Question: I am working on an application in which I am in a need to implement Android Facebook like slider in BB for O.S version 5.0, 6.0 and 7.0.
I have search but didn't got anything useful. Can anyone suggest me the right way to implement this.?

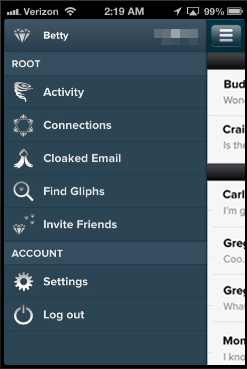
Answer: '''
boolean val=false;
public MyScreen()
{
final ButtonField l=new ButtonField("menu");
final HorizontalFieldManager hfm_main=new HorizontalFieldManager();
final VerticalFieldManager vfm_l=new VerticalFieldManager(){
protected void sublayout(int maxWidth, int maxHeight) {
super.sublayout(280, maxHeight);
setExtent(280, maxHeight);
}
protected void paint(Graphics g){
g.setBackgroundColor(Color.RED);
// Clears the entire graphic area to the current background
g.clear();
super.paint(g);
}
};
final VerticalFieldManager vfm_r=new VerticalFieldManager(){
protected void sublayout(int maxWidth, int maxHeight) {
super.sublayout(maxWidth+300, maxHeight);
setExtent(maxWidth, maxHeight);
}
protected void paint(Graphics g){
g.setBackgroundColor(Color.YELLOW);
// Clears the entire graphic area to the current background
g.clear();
super.paint(g);
}
};
vfm_l.add(new LabelField("sliding pannel"));
vfm_r.add(l);
vfm_r.add(new LabelField("main view"));
hfm_main.add(vfm_r);
add(hfm_main);
FieldChangeListener listener=new FieldChangeListener() {
public void fieldChanged(Field field, int context) {
if(field==l){
if(!val){
val=true;
hfm_main.deleteAll();
hfm_main.add(vfm_l);
hfm_main.add(vfm_r);
hfm_main.invalidate();
}else{
val=false;
hfm_main.deleteAll();
hfm_main.add(vfm_r);
hfm_main.invalidate();
}
}
}
};
l.setChangeListener(listener);
}
'''
Refer <URL>